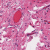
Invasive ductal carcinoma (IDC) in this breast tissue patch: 0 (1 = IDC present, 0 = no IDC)